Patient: sex M, age 55
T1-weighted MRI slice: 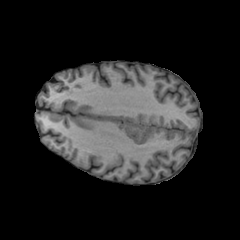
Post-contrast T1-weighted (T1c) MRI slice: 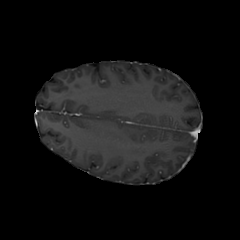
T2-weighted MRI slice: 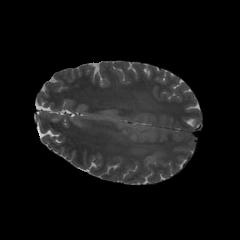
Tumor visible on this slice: yes
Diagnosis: Astrocytoma, IDH-wildtype
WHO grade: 2